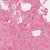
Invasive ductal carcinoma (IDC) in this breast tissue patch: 0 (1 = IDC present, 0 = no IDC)